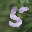
Label: 5